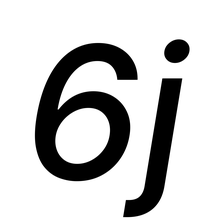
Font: Inter-Italic_Medium_Italic